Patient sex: F
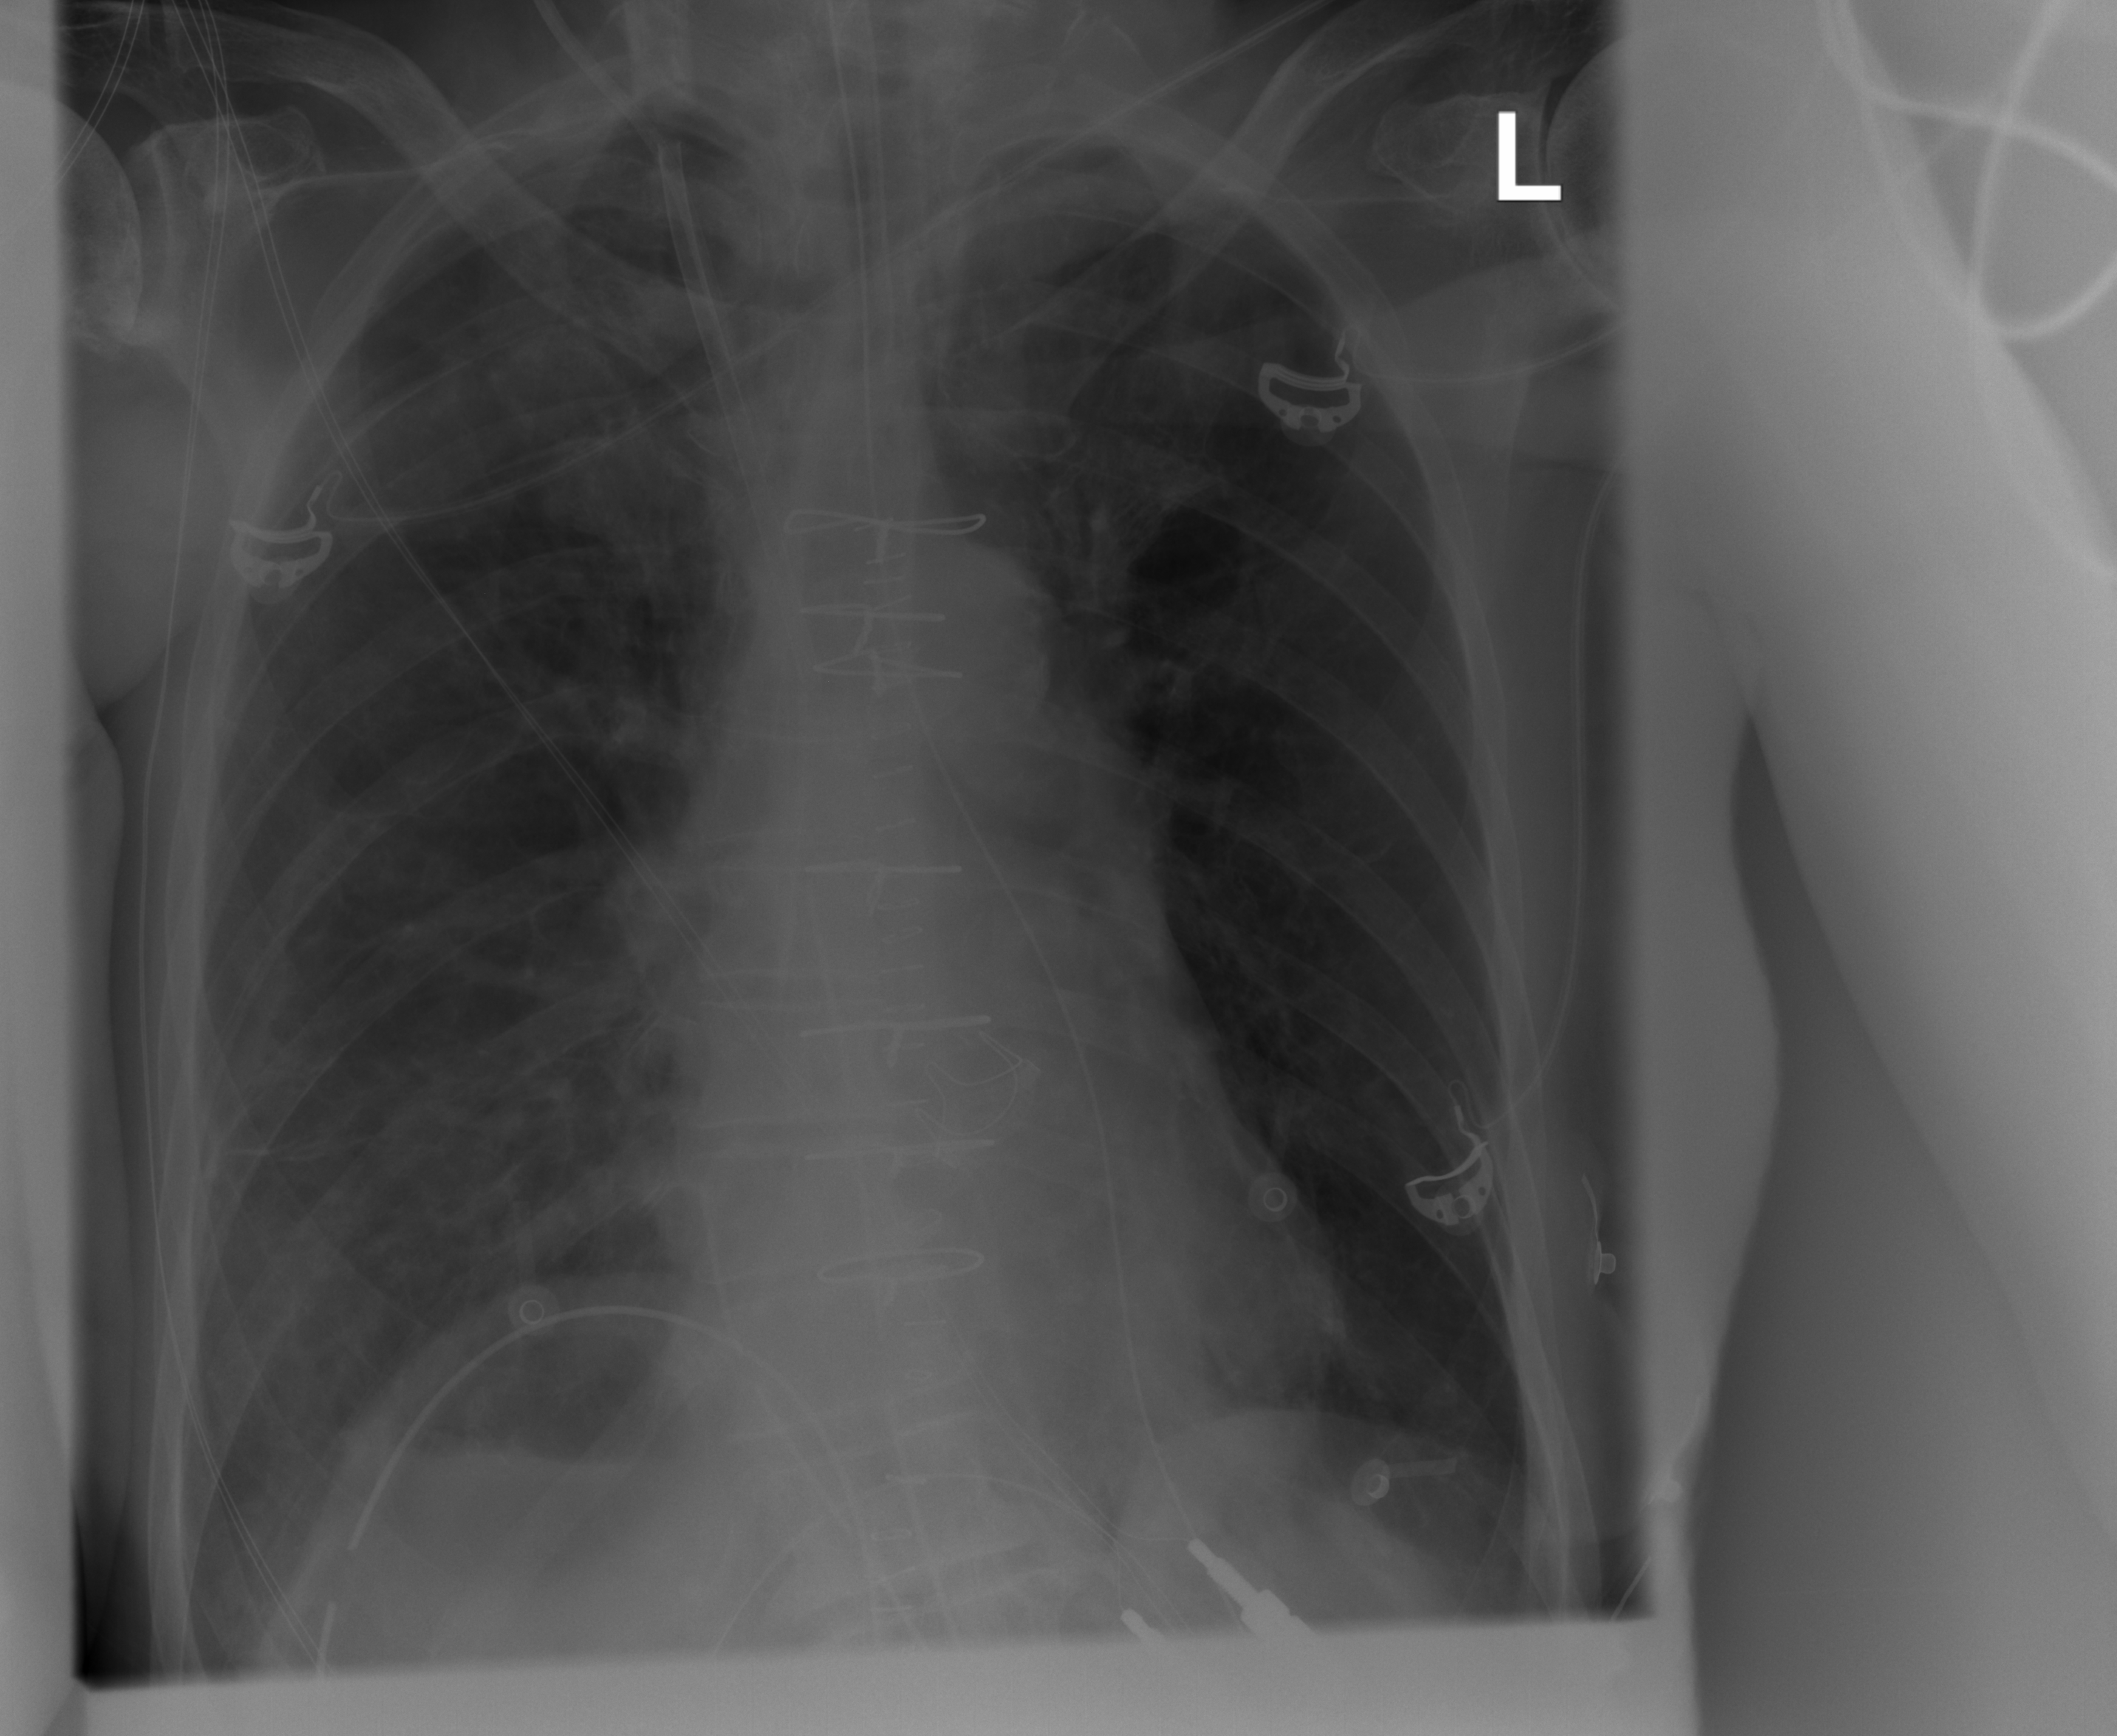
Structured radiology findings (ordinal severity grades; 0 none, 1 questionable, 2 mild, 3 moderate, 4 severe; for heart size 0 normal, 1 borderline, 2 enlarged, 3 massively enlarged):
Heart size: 0
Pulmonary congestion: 0
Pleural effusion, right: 1
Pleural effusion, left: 0
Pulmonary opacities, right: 1
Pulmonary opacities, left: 0
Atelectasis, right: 2
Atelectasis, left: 0